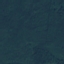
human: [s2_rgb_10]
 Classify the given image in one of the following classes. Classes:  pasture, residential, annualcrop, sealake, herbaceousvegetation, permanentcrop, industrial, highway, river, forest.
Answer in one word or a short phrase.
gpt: Forest